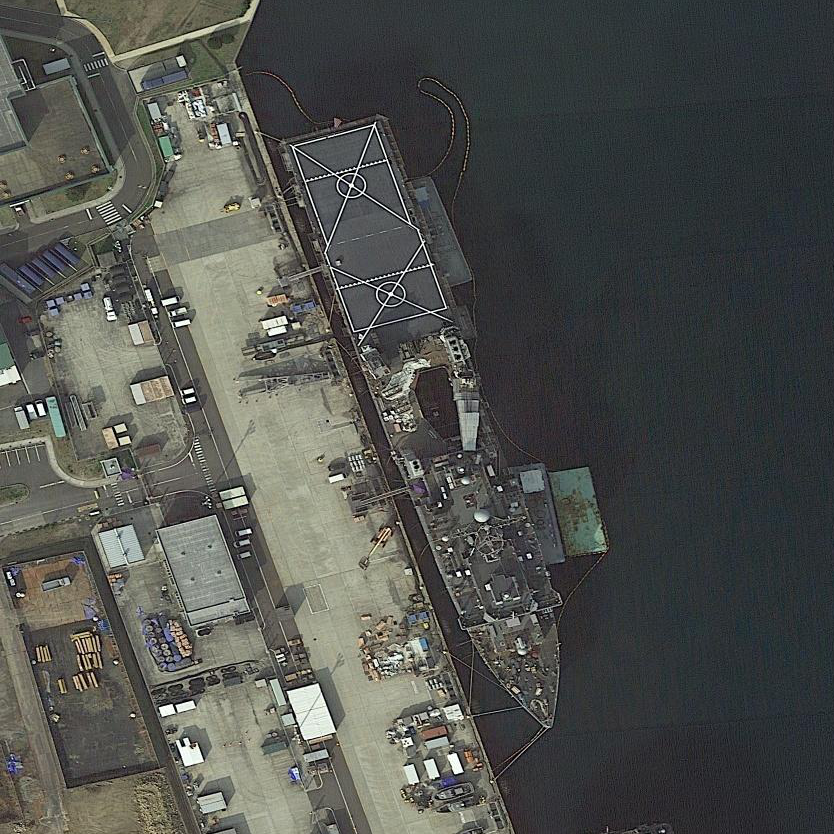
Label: combat